Question: In my app, I have a table view that I have managed so far with storyboards (I have added sections:rows:cells, etc.. all via storyboards), the only change I have made programmatically was to add a 'UIButton' as one of the sections headers by implementing:
'''
- (UIView *)tableView:(UITableView *)tableView viewForHeaderInSection:(NSInteger)section
{
if (section == 2) {
UIView *view = [[UIView alloc] initWithFrame:CGRectMake(0, 0, 320, 64)];
UIButton *button1 = [UIButton buttonWithType:UIButtonTypeRoundedRect];
[button1 setTitle:@"Hydro Volume" forState:UIControlStateNormal];
button1.frame = CGRectMake(62.5, 5, 205, 44);
[view addSubview:button1];
[button1 addTarget: self
action: @selector(buttonClicked:)
forControlEvents: UIControlEventTouchDown];
return view;
}
return nil;
}
'''
My current dilemma is that I have to add a section header that contains subscripts, i.e.: H2O

I am unable to just add the subscript directly in the storyboard inspector, can someone tell me what is the way to do this?
I reviewed <URL>, but it's not quite what I am looking for as I need to be able to add it to my section header.
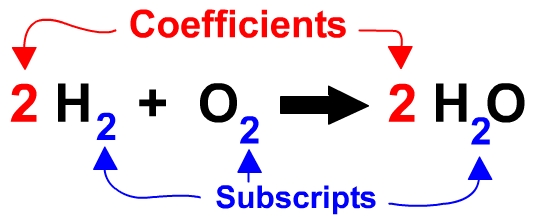
Answer: One simple solution is to use the Unicode subscript range, U+2080 through U+2089. Example: 2 H2 + O2 -> 2 H2O.
You can type one of these characters by using the Unicode Hex Input keyboard layout, holding Option, and typing the hex digits (e.g. hold option and type "2080" for "0").
Given a single digit, you can format it into a string as a subscript like this:
'''
static const unichar kSubscriptZero = 0x2080;
int numberOfHydrogens = 2;
NSString *water = [NSString stringWithFormat:@"H%CO",
kSubscriptZero + numberOfHydrogens];
'''
<URL>